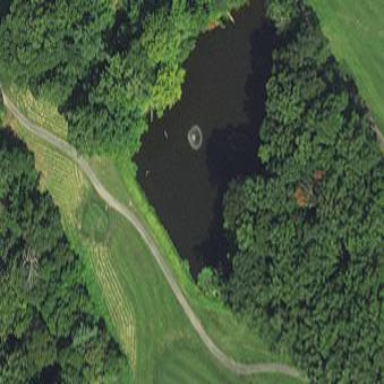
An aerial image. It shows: Grass area designated as golf tee.